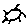
Label: sun